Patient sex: M
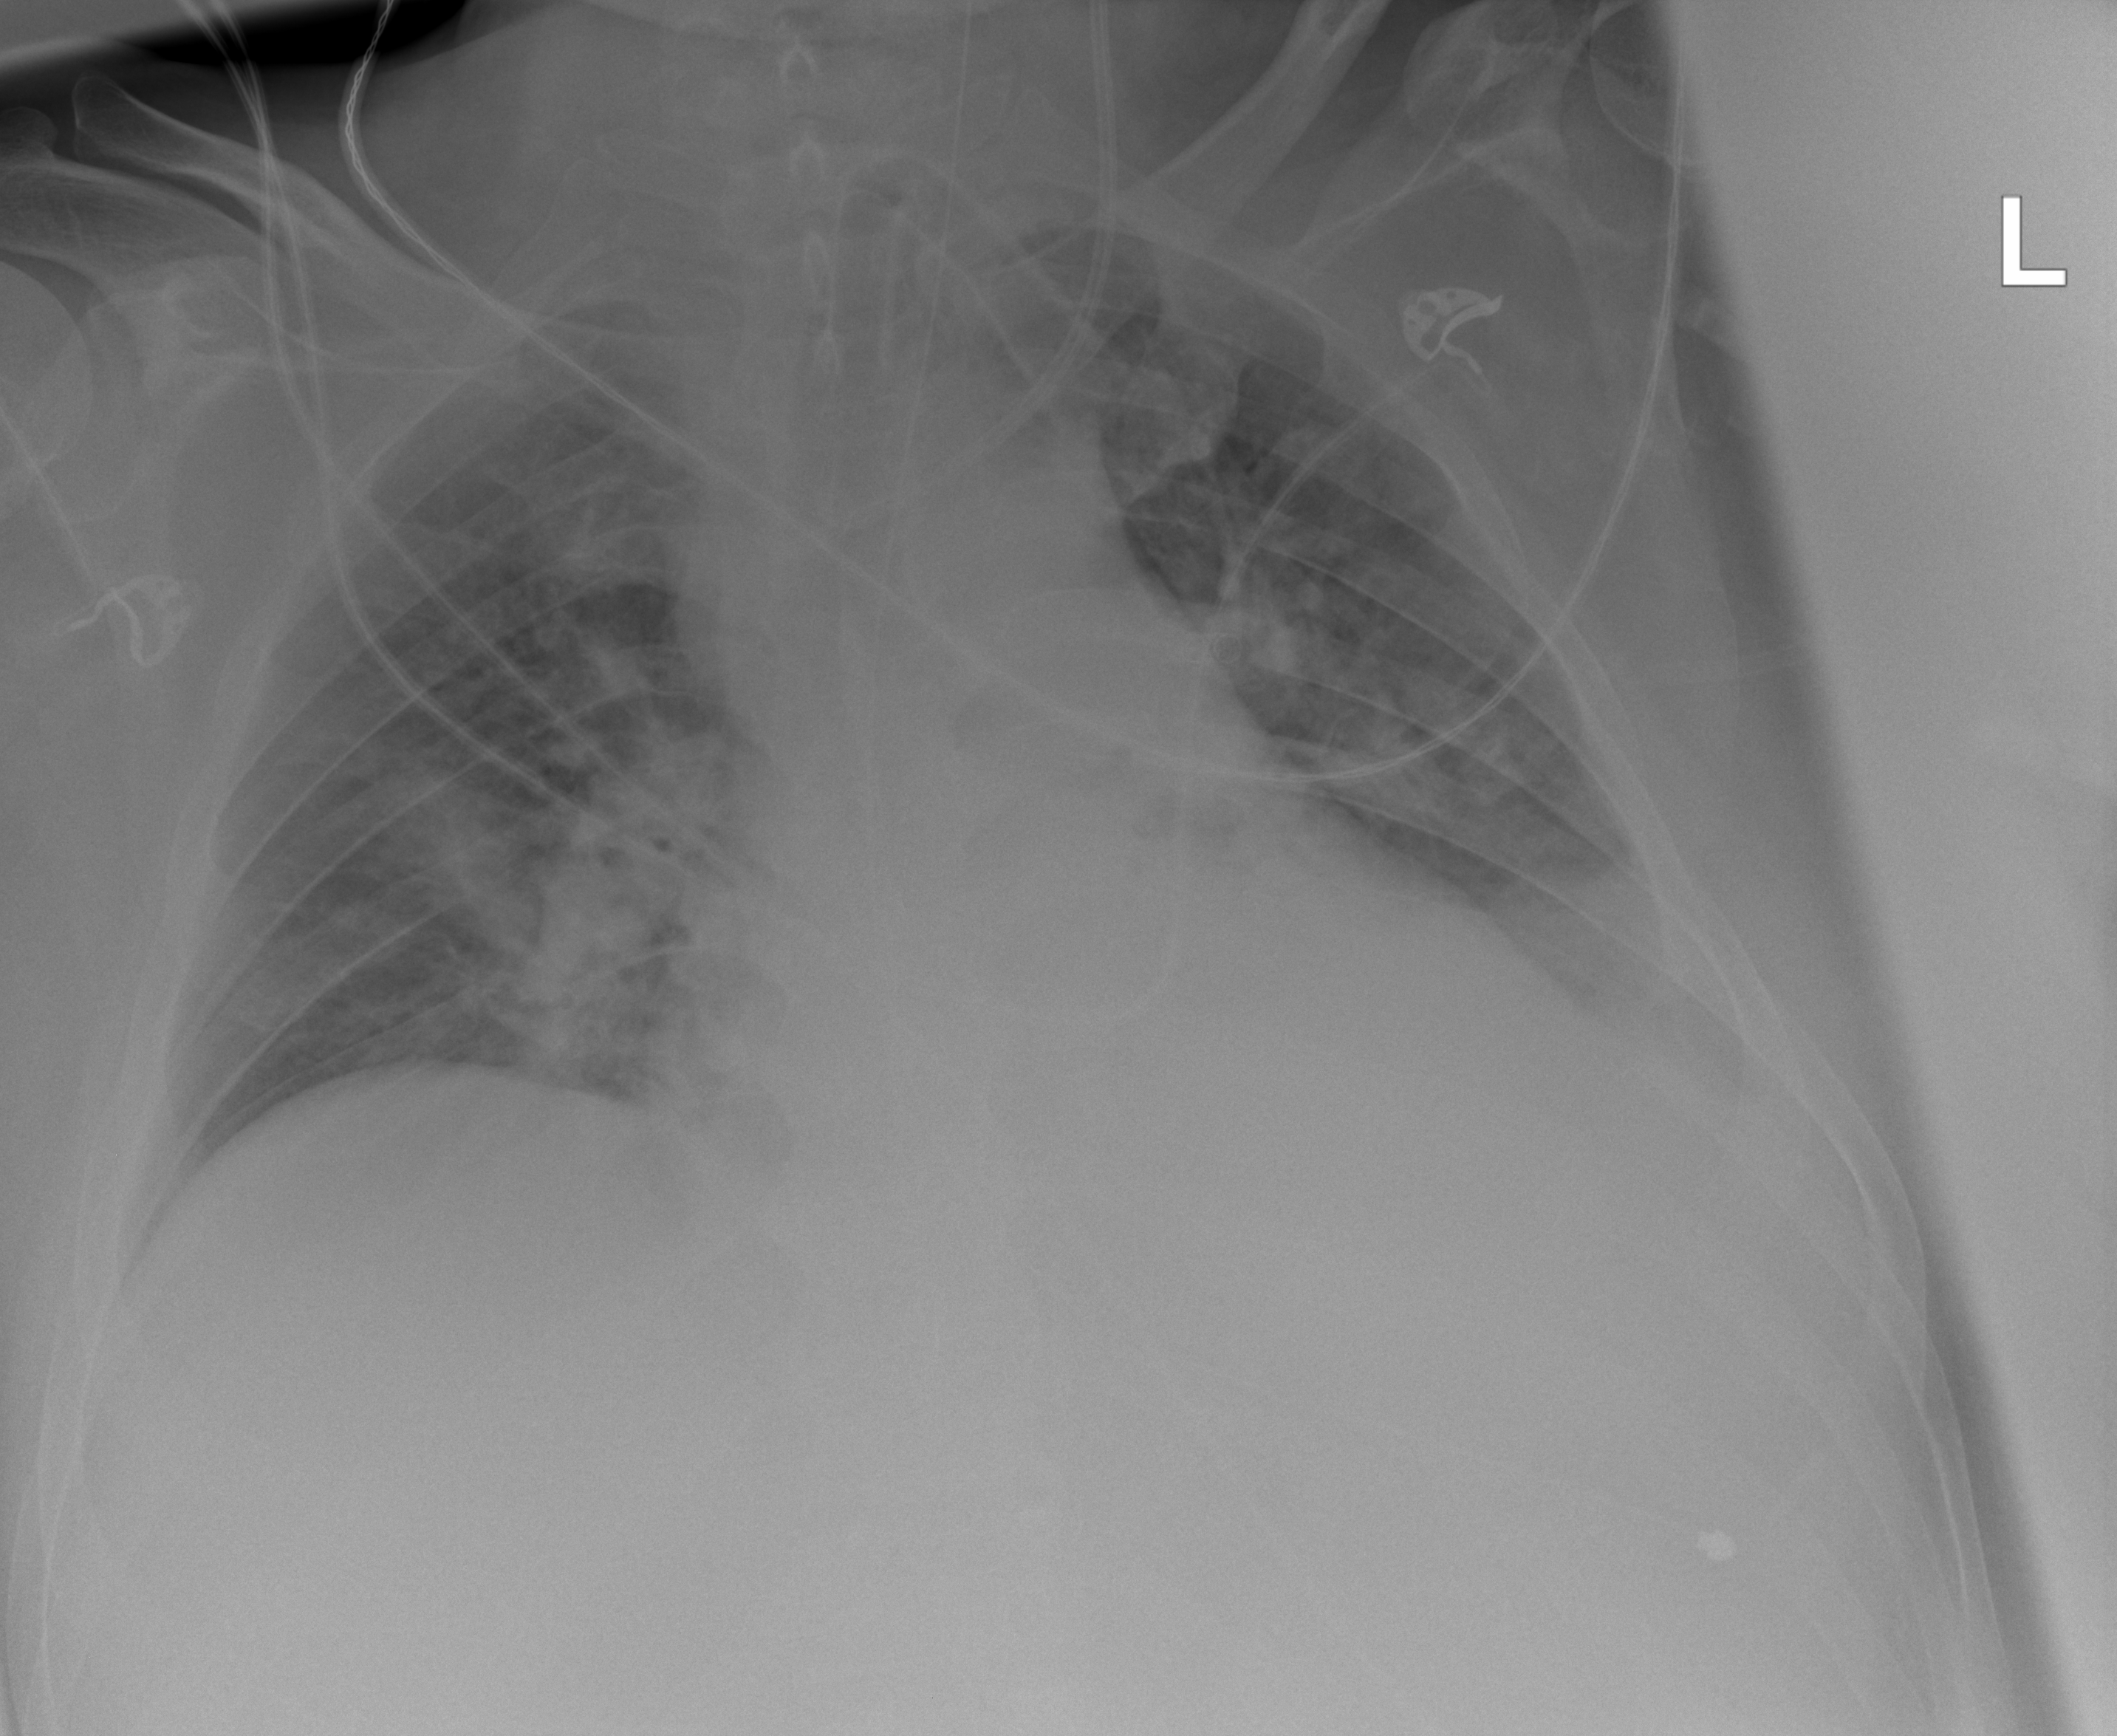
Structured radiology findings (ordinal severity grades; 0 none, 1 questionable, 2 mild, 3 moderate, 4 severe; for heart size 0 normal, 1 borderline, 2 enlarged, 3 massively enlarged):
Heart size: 2
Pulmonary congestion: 2
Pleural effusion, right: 0
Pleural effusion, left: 2
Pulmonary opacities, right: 2
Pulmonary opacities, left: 2
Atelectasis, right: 0
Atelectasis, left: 2